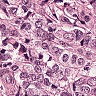
Metastatic tissue present: yes